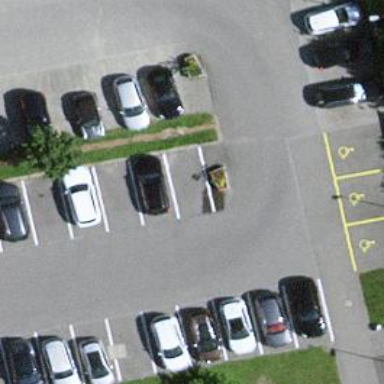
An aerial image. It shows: Asphalt parking aisle road for service vehicles.